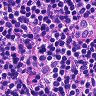
Metastatic tissue present: no